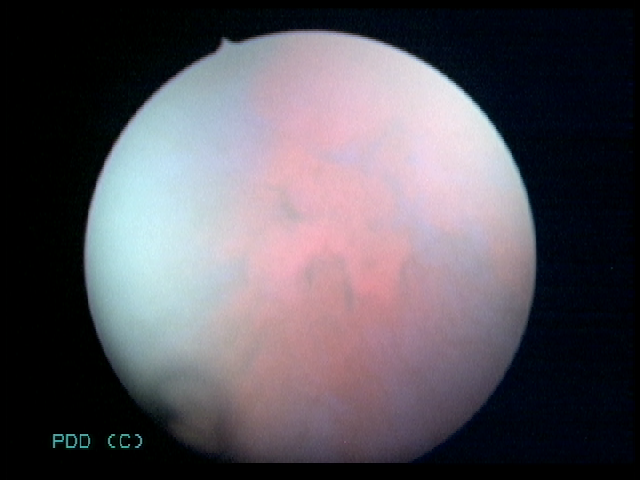
Modality: BLC
Class: Malignant
Subclass: LowGradePapillary
Lesion: L1
Stage: Ta
Morphology: Non-papillary
Bladder cancer association: Yes